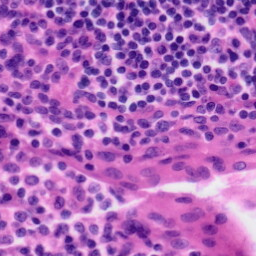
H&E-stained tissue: Tonsil